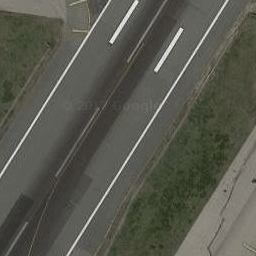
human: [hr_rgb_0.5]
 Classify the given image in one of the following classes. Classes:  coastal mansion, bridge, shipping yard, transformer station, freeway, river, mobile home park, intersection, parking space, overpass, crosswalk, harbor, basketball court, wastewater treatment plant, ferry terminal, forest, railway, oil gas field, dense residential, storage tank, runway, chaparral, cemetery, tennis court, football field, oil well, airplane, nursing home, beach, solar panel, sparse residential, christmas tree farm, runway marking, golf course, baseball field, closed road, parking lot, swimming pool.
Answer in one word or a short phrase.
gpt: runway